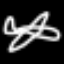
Label: airplane